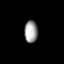
Tissue: lung
Cell type: Epithelial cells
Senescence score: 0.2313
Nuclear area (px): 284
Mean DAPI intensity: 159.423